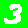
Digit: 3